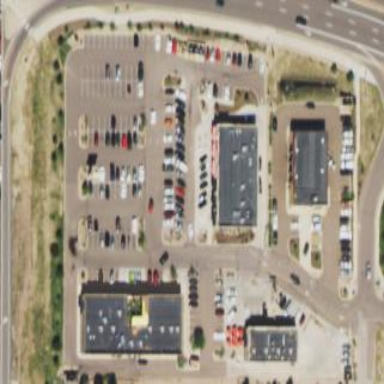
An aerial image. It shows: Retail area.